Question: I am trying to add Volley to my android project in Android Studio.
I downloaded Volley from git, and added it as a module using the Project Structure tool, as an android library. I fixed the errors regarding the build version an was able to compile with the new module added to my project. I started writing code and the Volley stuff even shows up in my auto complete and the packages were automatically added to my source file.
But when I compile, i get 'error: package com.android.volley does not exist'
Does anyone know what my problem is?
here is my project structure:

here is my apps build.gradle:
'''
apply plugin: 'com.android.application'
android {
compileSdkVersion 20
buildToolsVersion "20.0.0"
defaultConfig {
applicationId "com.loop"
minSdkVersion 15
targetSdkVersion 20
versionCode 1
versionName "1.0"
}
buildTypes {
release {
runProguard false
proguardFiles getDefaultProguardFile('proguard-android.txt'), 'proguard-rules.pro'
}
}
}
dependencies {
compile fileTree(dir: 'libs', include: ['*.jar'])
compile 'com.android.support:support-v13:20.0.0'
compile 'com.google.android.gms:play-services:4.4.+'
}
'''
and settings.gradle:
'include ':app', ':volley''
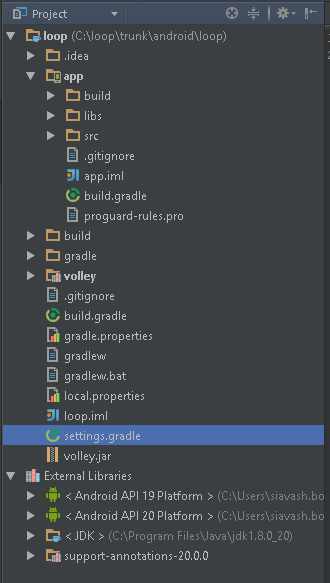
Answer: I had to add 'compile project(':volley')' to my dependencies under build.gradle
so final code is
'''
dependencies {
compile fileTree(dir: 'libs', include: ['*.jar'])
compile 'com.android.support:support-v13:20.0.0'
compile 'com.google.android.gms:play-services:4.4.+'
compile project(':volley')
}
'''